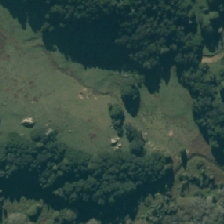
Land cover: herbaceous_freshwater_vege